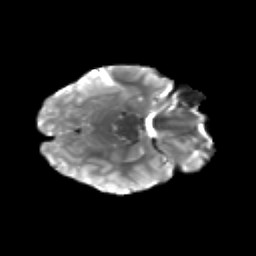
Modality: T2w
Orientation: axial
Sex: male
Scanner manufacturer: siemens
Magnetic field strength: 3 T
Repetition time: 5 s
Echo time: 0.071 s